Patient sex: F
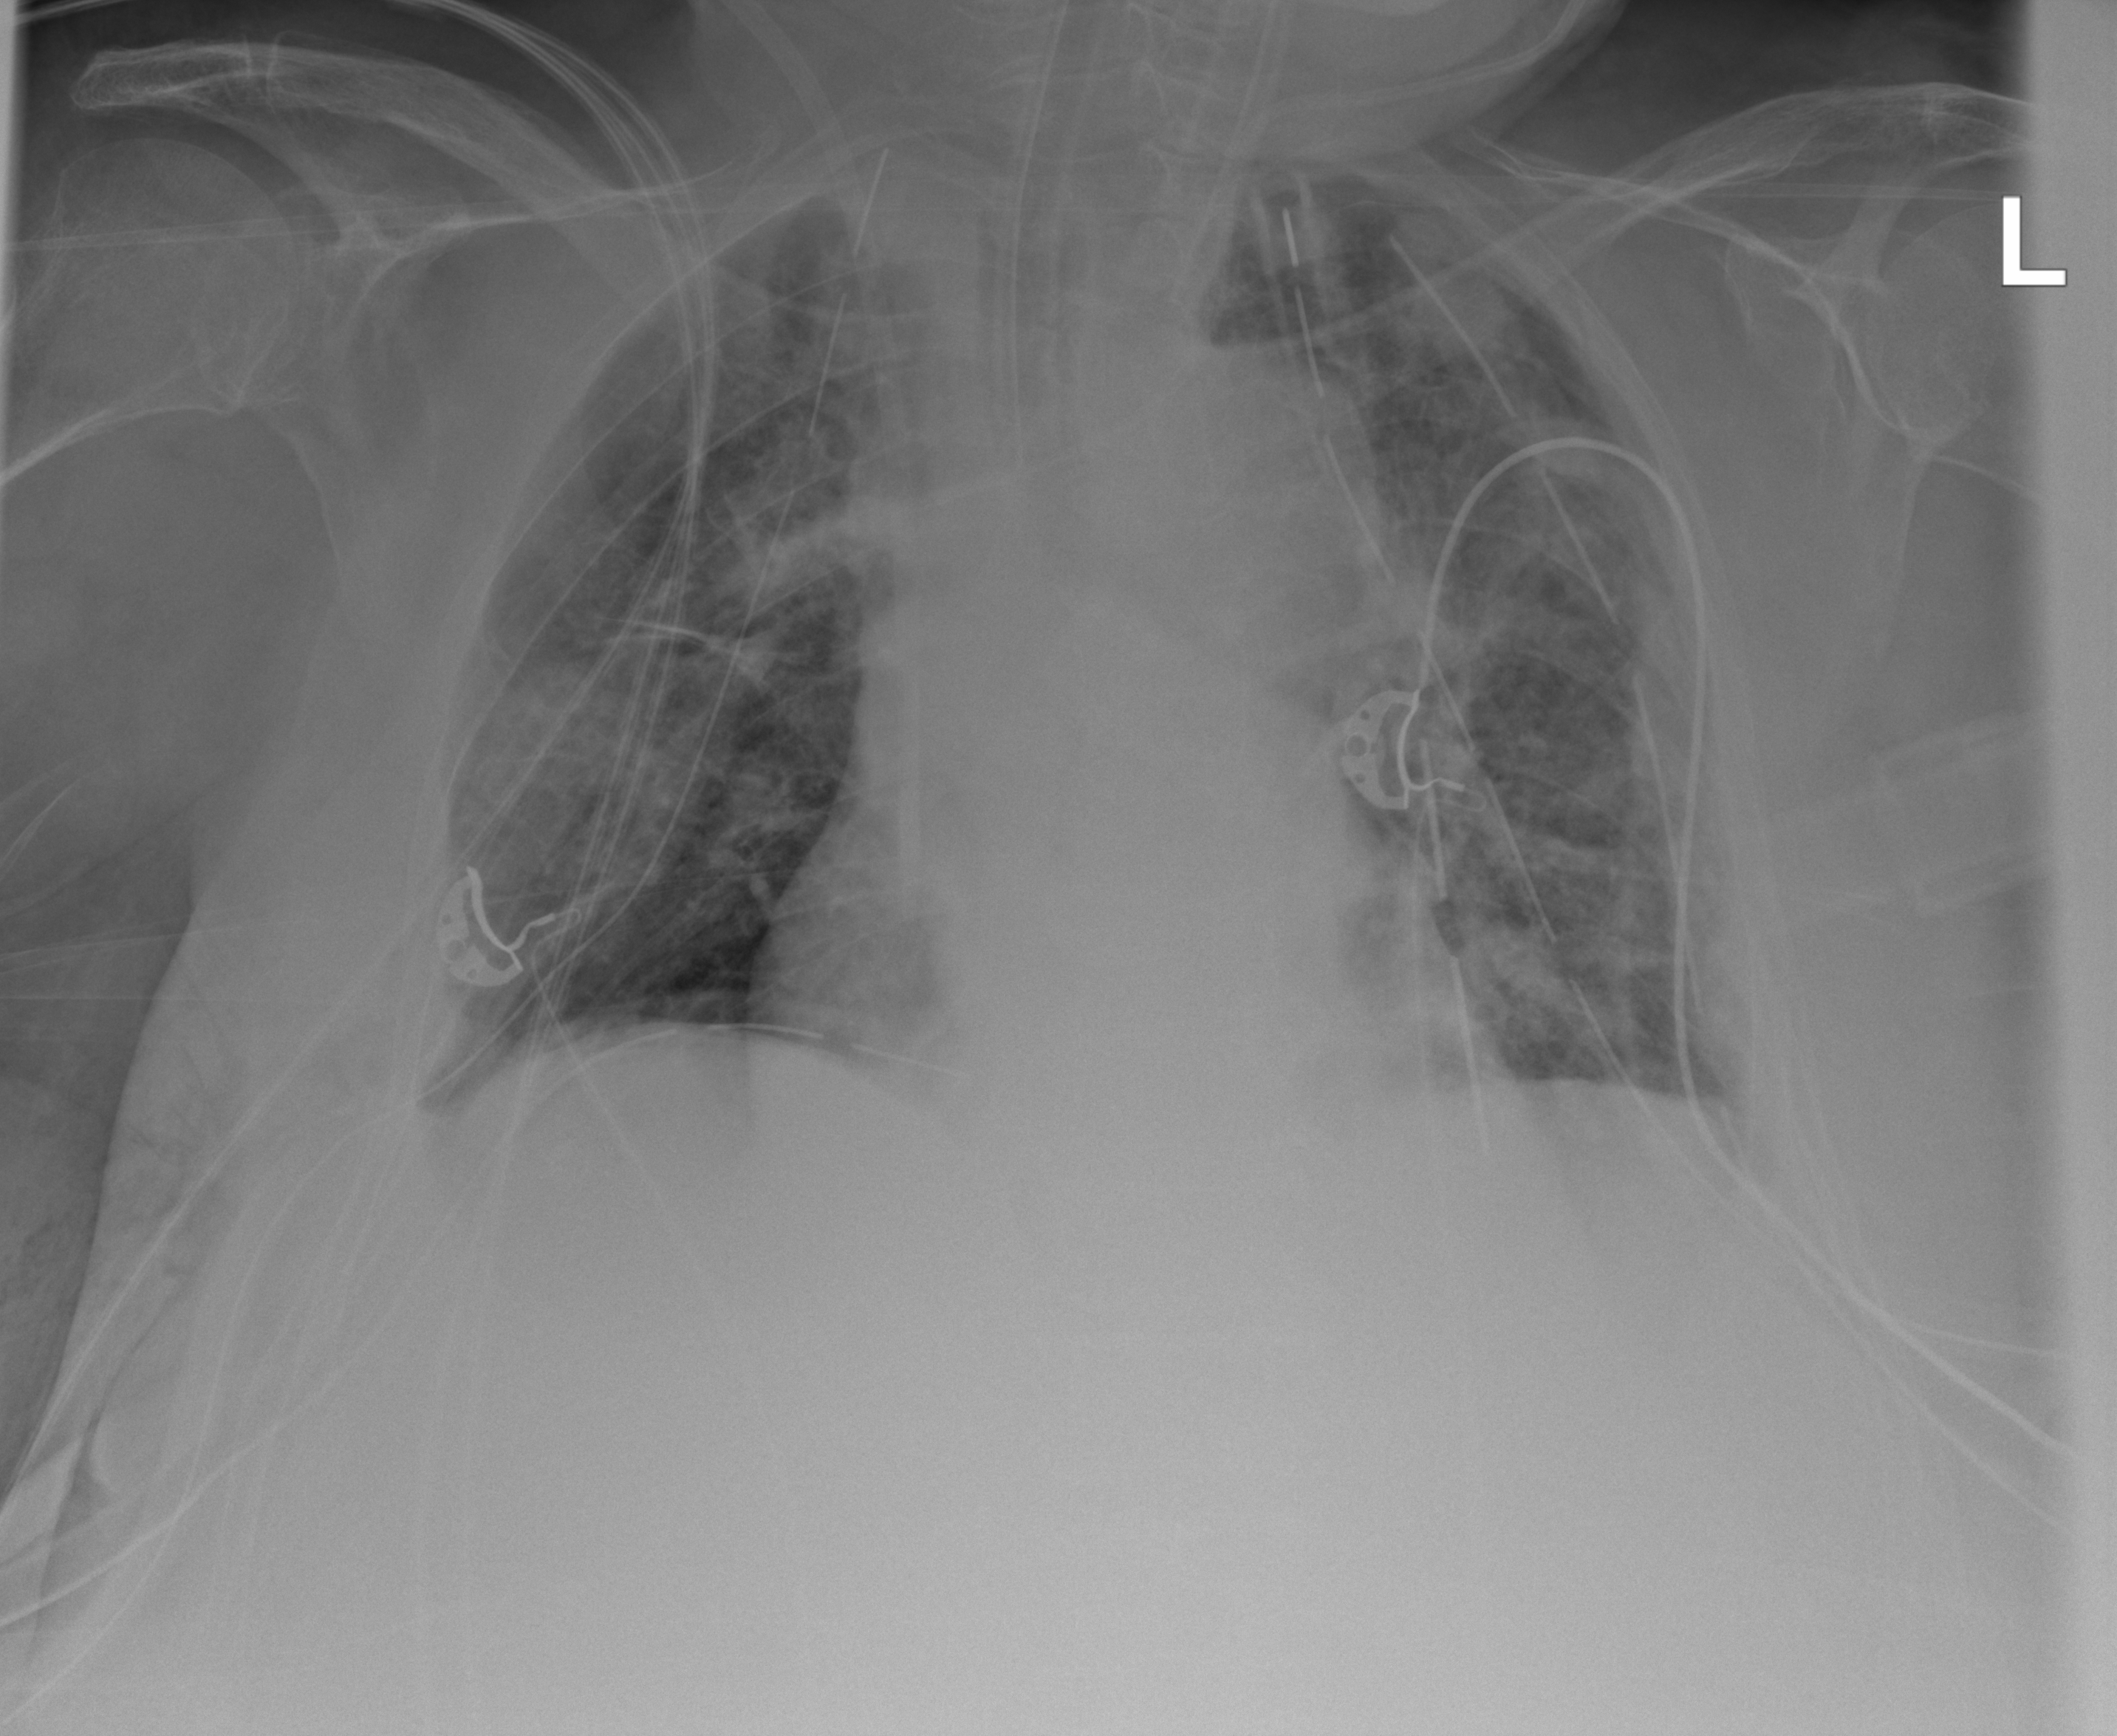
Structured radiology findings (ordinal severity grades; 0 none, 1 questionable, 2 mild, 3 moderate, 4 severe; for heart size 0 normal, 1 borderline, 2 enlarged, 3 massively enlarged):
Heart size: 2
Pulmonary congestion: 2
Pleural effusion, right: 2
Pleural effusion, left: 2
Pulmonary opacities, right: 2
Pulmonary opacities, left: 0
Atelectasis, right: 3
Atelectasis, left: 2